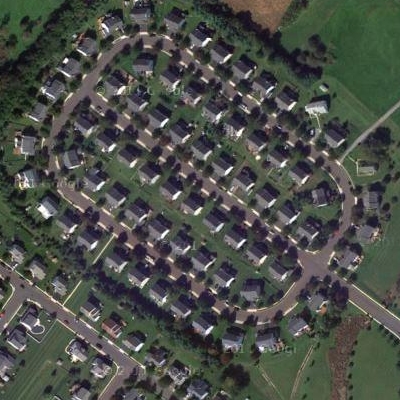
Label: Resident